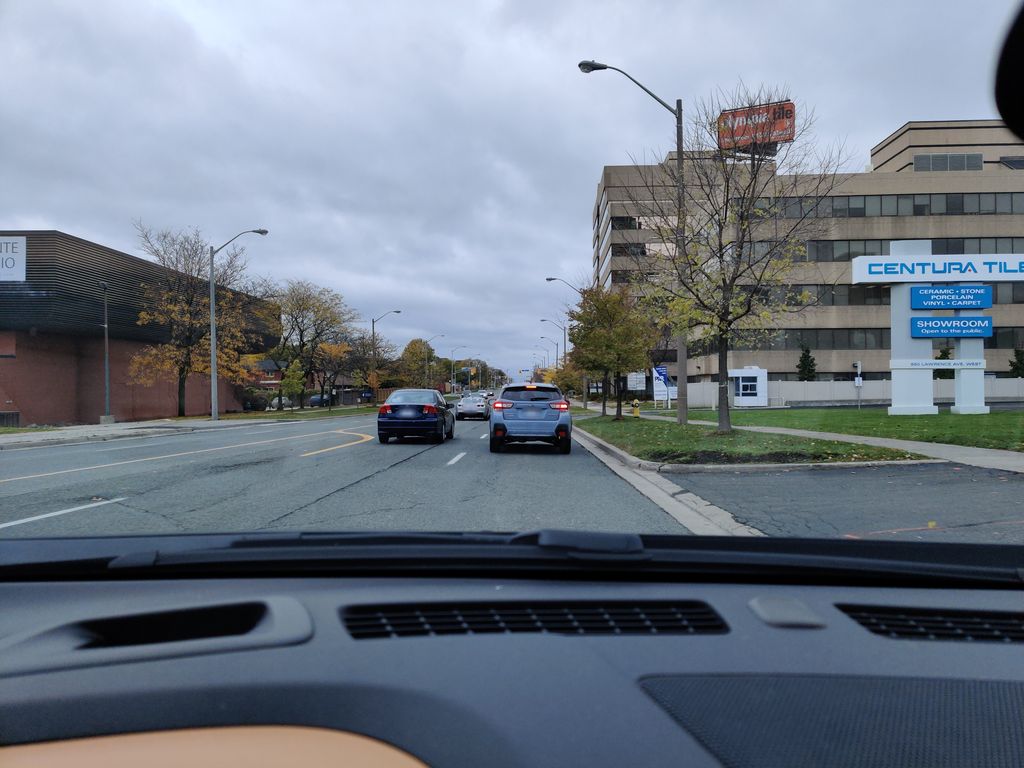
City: toronto